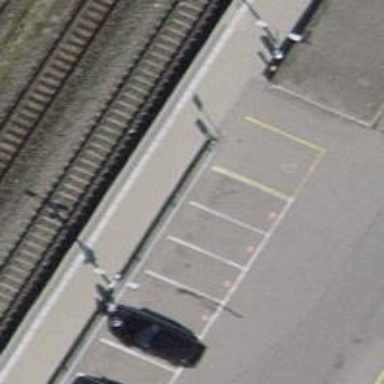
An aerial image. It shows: Guard rail as barrier.